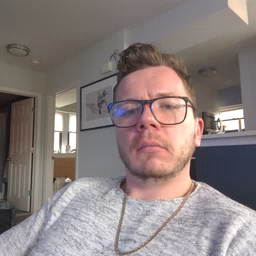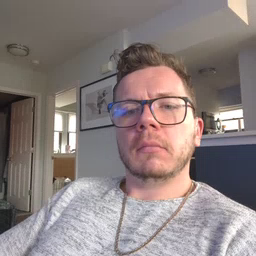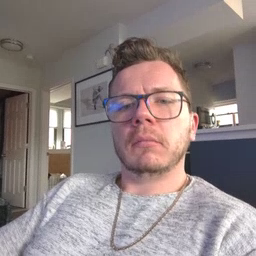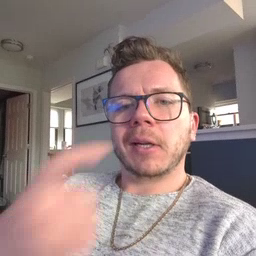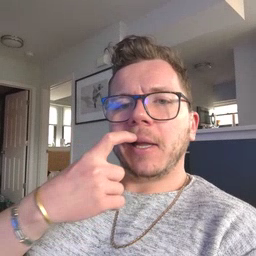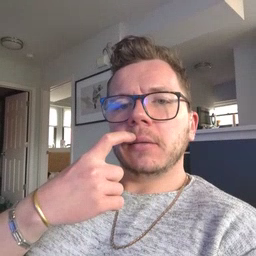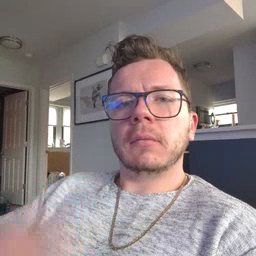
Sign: glasswindow